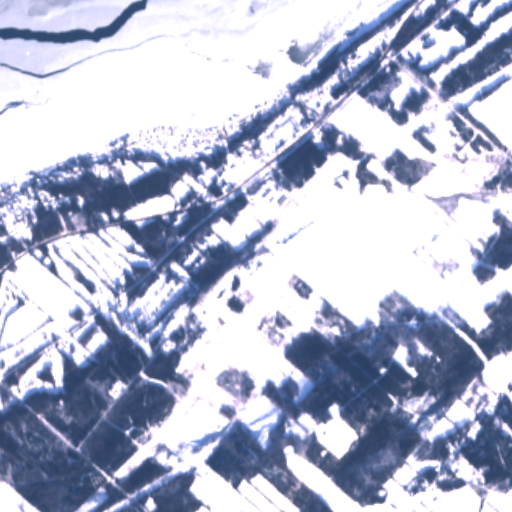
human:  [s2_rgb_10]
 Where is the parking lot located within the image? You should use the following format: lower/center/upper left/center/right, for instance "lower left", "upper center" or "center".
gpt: The parking lot is located in the center left of the image.
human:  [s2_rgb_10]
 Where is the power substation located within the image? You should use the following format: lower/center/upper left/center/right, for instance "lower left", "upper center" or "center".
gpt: The power substation is located in the lower center of the image.
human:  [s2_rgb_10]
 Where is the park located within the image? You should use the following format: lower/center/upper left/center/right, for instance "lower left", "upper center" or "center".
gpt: There is no park in the image.